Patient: sex M, age 69
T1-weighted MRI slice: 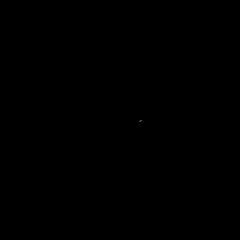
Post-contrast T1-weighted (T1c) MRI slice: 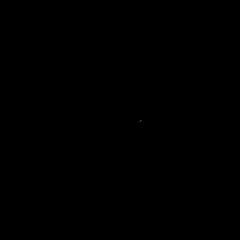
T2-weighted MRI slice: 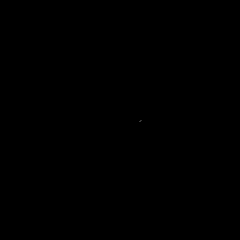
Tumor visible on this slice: no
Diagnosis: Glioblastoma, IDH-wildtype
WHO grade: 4